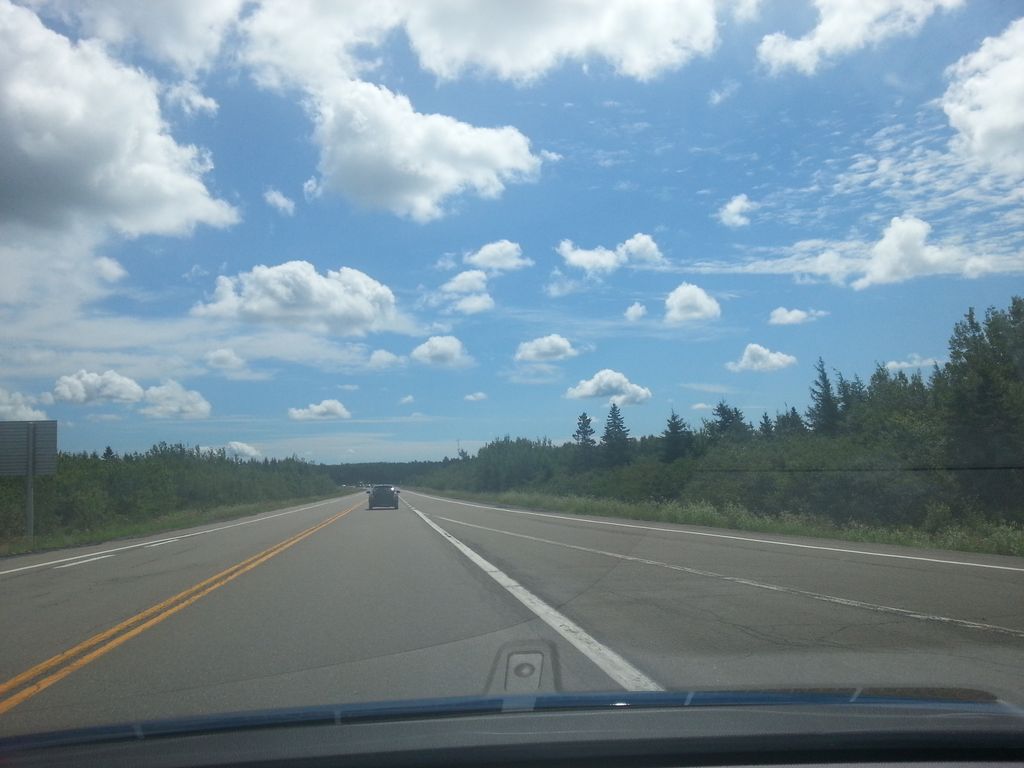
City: charlottetown